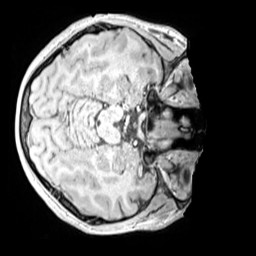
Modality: MP2RAGE
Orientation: axial
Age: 14
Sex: female
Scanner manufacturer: siemens
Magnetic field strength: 3 T
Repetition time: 4 s
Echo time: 0.00299 s